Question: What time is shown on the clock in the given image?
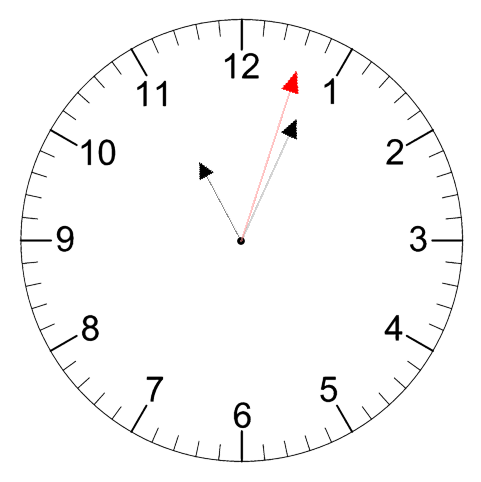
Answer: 11:04:03